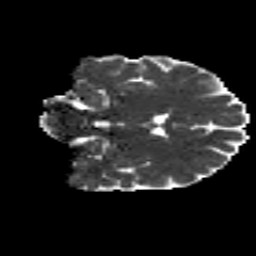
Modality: MD
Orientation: coronal
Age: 28
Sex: male
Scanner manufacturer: siemens
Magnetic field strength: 3 T
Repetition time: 8.8 s
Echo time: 0.085 s